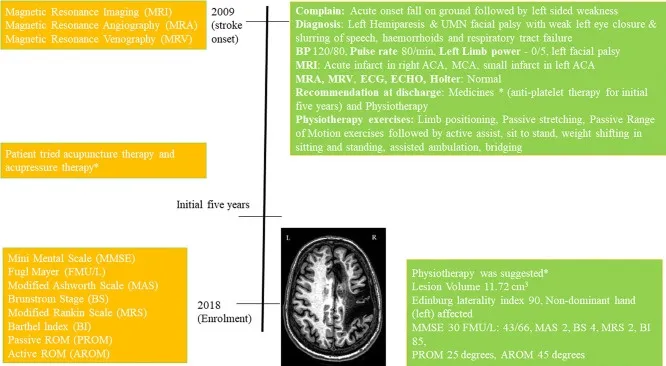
Timeline with relevant data from the episode of care, *details in Supplementary Material.
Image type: chart (chart)